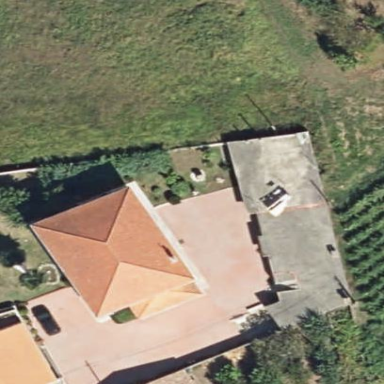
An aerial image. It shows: Simple and straightforward house.